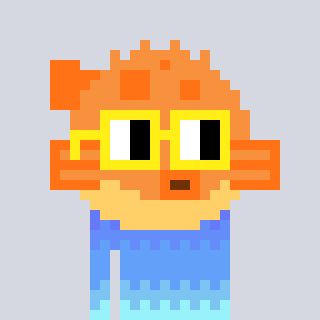
a pixel art character with square yellow glasses, a pufferfish-shaped head and a red-colored body on a cool background